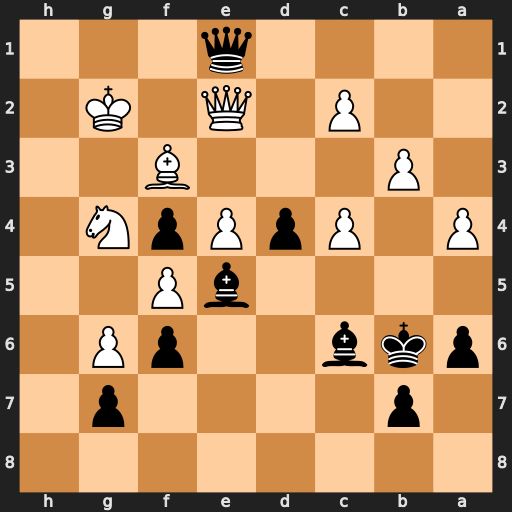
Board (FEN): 8/1p4p1/pkb2pP1/4bP2/P1PpPpN1/1P3B2/2P1Q1K1/4q3
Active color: b
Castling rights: -
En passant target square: -
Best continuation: Qxe2+ Bxe2 Bxe4+